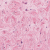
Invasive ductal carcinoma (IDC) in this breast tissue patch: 0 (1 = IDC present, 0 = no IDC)